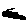
Label: zigzag